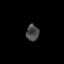
Tissue: lung
Cell type: Myeloid cells
Senescence score: 0.1849
Nuclear area (px): 199
Mean DAPI intensity: 71.603